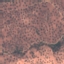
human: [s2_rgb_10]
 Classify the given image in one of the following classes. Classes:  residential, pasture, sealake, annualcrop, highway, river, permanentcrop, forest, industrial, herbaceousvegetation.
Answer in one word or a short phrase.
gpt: HerbaceousVegetation